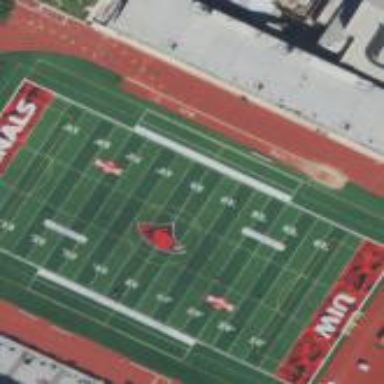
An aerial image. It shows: Pitch for American football with artificial turf surface.